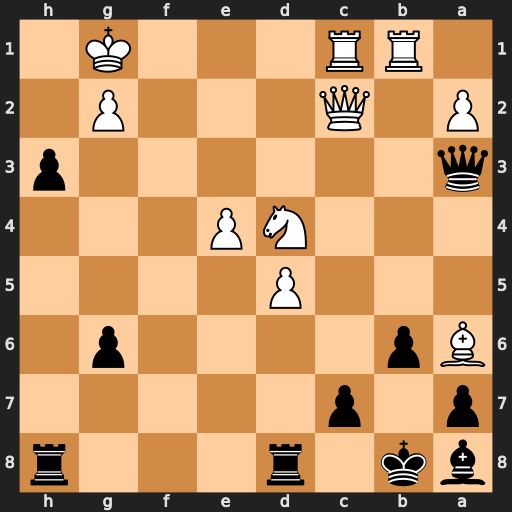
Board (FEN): bk1r3r/p1p5/Bp4p1/3P4/3NP3/q6p/P1Q3P1/1RR3K1
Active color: b
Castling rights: -
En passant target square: -
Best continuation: Qe3+ Kh2 hxg2+